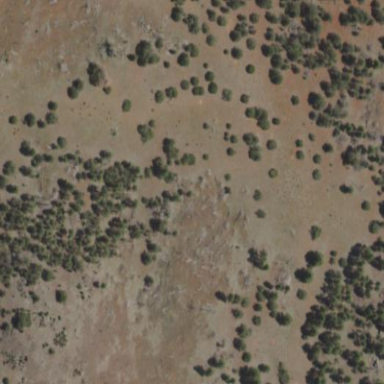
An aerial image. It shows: Area covered in scrub vegetation.